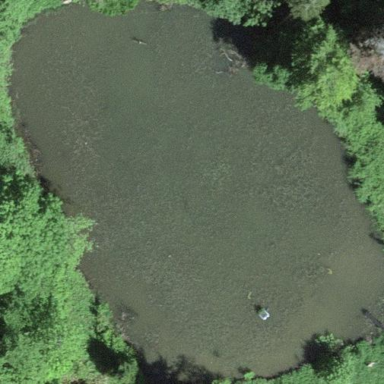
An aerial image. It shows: Pond surrounded by natural water.